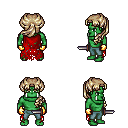
a pixel art fantasy rpg character, male body template, orc, green skin, red tattered cape, teal pants, white blonde princess hairstyle, gold gloves, dagger, four views (front, back, left, right), 2x2 character sprite sheet, small pixel art, hard edges, no anti-aliasing